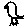
Label: bird